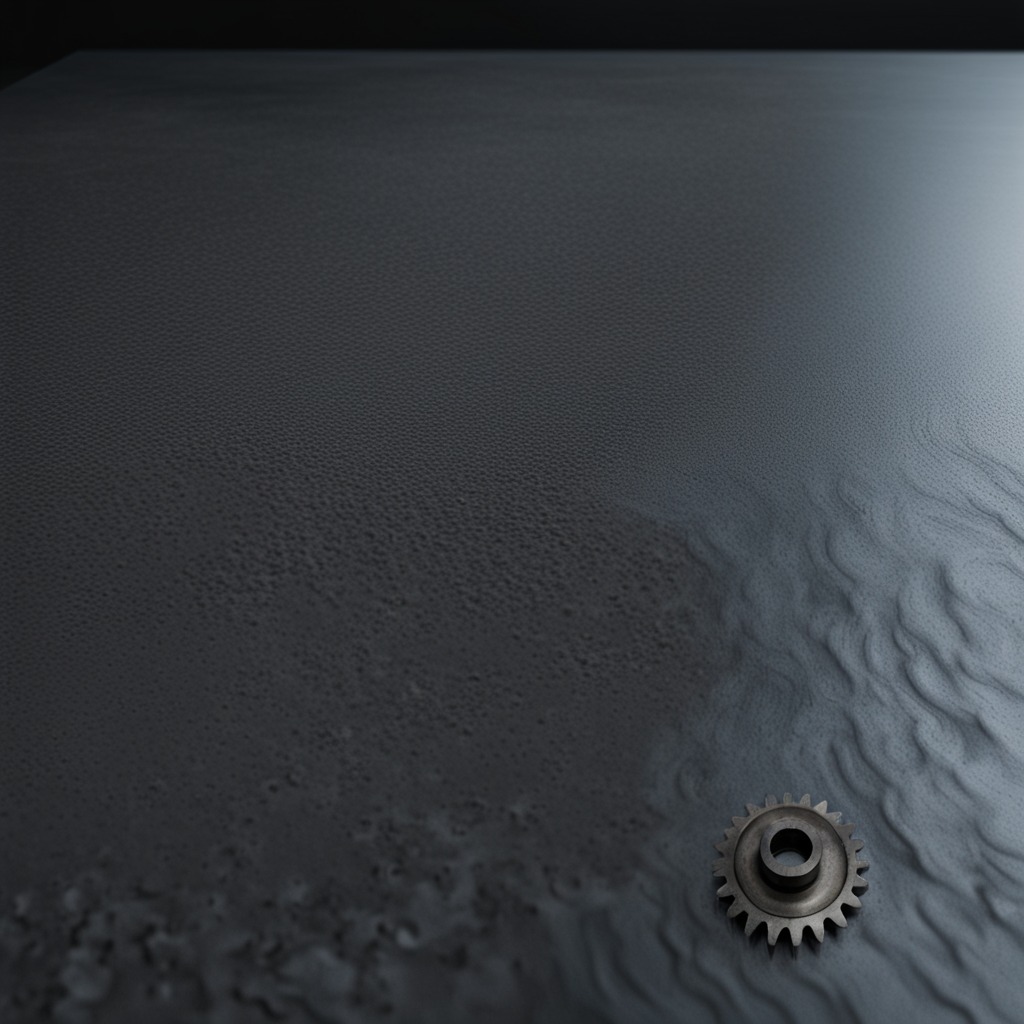
A steel gear with teeth is lying on a clean granite table inside a workshop at night dim ambient light soft shadows worn but